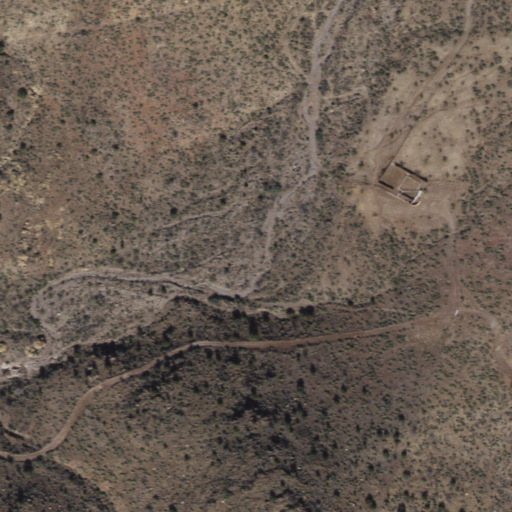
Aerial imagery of valley in Arizona named Big Spring Canyon containing only shrub